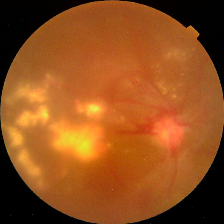
Diabetic retinopathy grade: Proliferative DR